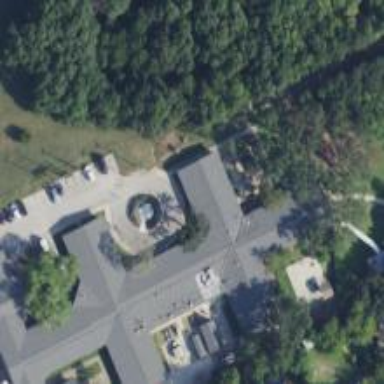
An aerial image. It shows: Nursing home building.